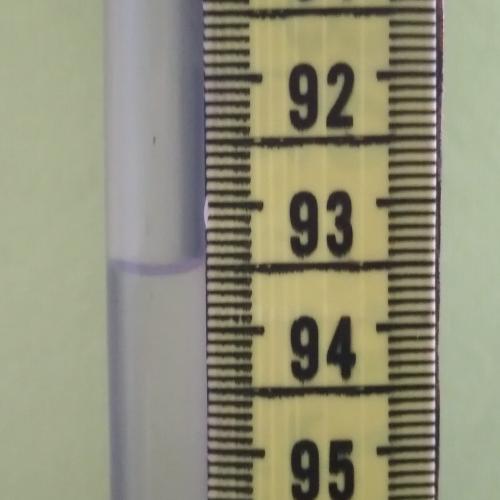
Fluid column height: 93.5 cm